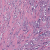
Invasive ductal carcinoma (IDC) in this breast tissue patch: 1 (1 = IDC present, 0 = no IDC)